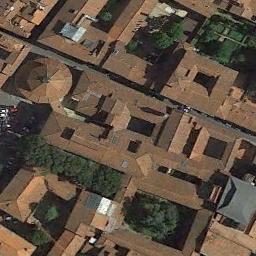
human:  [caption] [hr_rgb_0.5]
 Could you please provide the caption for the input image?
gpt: This is a church with a dome in the middle .

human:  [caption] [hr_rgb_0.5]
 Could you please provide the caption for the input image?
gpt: A cathedral with a brown roof, Surrounded by trees .

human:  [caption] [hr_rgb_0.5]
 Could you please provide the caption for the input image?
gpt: The church with an octagon tower and the rest of the church has some orange sloping roofs .

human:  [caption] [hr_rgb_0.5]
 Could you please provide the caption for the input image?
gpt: The church is surrounded by some red buildings .

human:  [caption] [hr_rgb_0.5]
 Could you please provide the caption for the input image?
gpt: There are many buildings near the church .